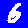
Digit: 6